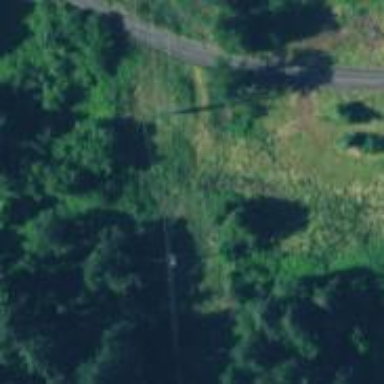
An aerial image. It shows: Power pole.